Interaction volume radius: 10 \u00c5
Interaction volume height: 30 \u00c5
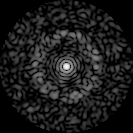
Disorder parameter: 0.8395